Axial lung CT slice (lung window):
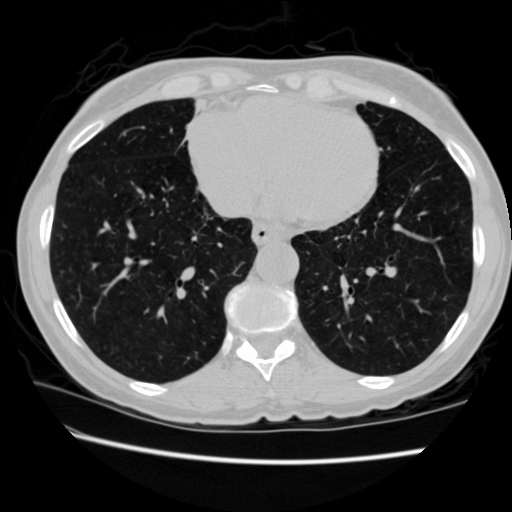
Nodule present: no